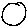
Label: circle